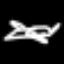
Label: airplane